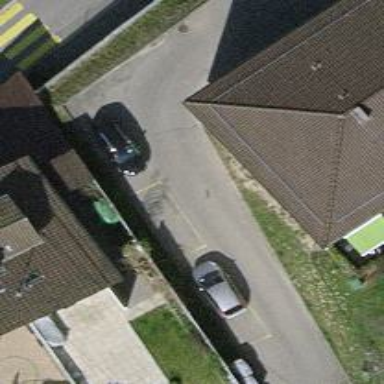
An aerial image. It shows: Asphalt alley designated as service road.